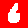
Digit: 6